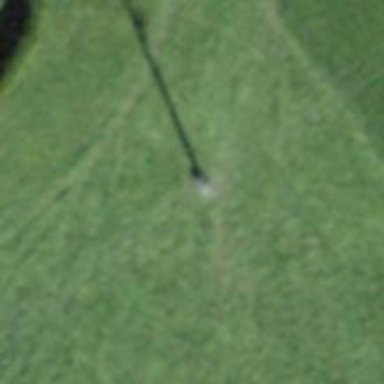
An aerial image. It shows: Power pole.